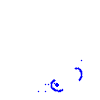
Particle: kaon